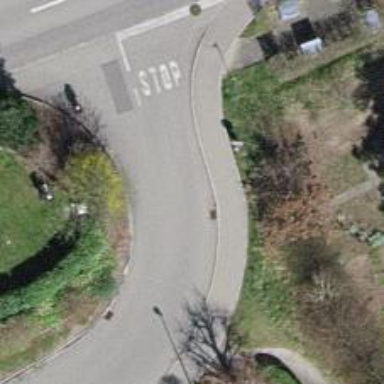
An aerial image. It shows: Residential road with chicane for traffic calming.